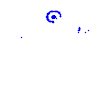
Particle: kaon